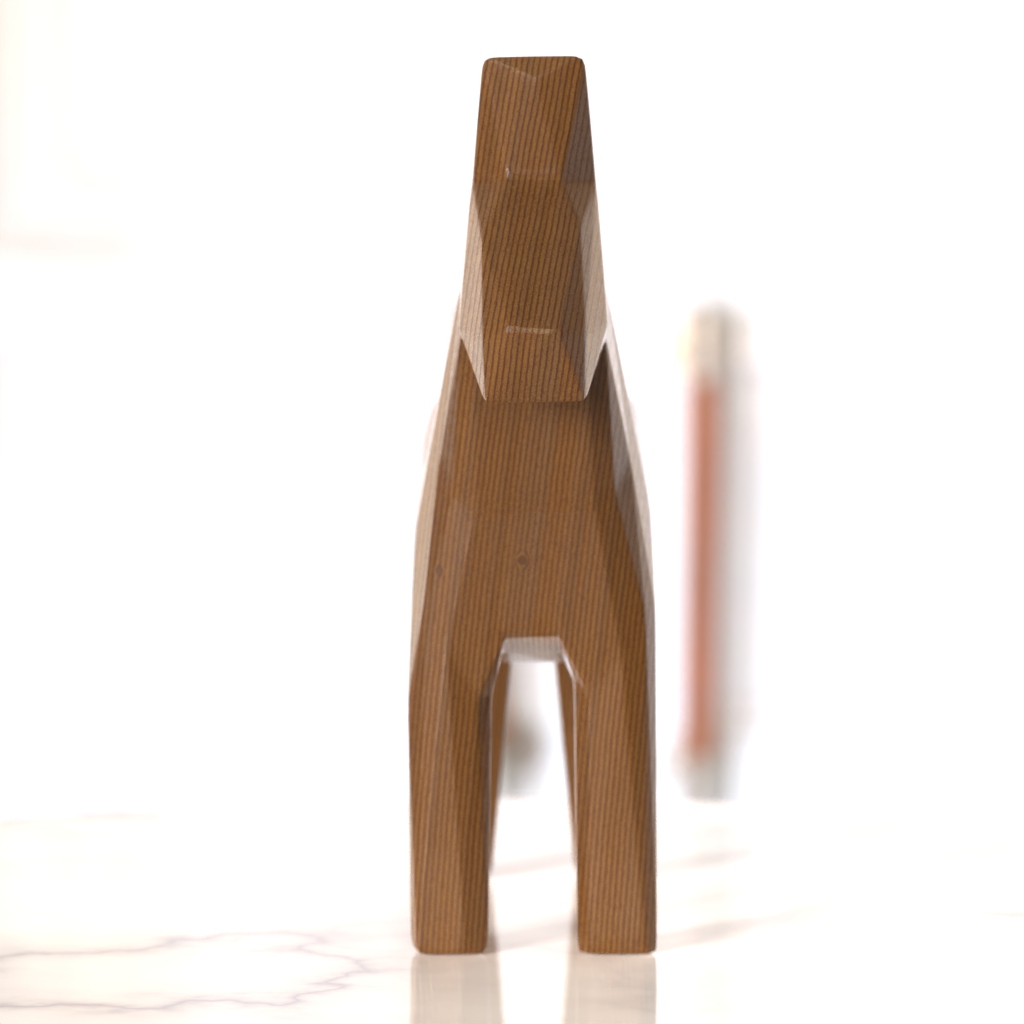
A high quality rendering of a dalahest_oak dalecarlian horse figurine made of varnished dark oak standing on a white marble sidetable in an a photo studio hall in london with natural soft warm daylight from windows,medium shot from the front, 150 mm, f 11, bokeh